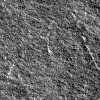
Atmospheric dust classification: not_dusty